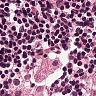
Metastatic tissue present: yes